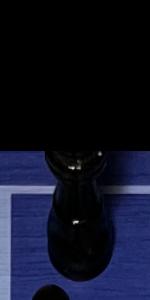
Label: Queen_Black